Question: Before starting, a very <URL> was asked recently, but I was facing a couple of other issues, and wanted to add some context.
Basically, off late, I witnessed that the login with Facebook feature in my Android app would keep failing for new users (who hadn't authorized the app before). However, this wasn't a recurring issue, so I sort of ignored it. But now this seems to be happening far too regularly.
I am absolutely sure that no changes were made in the app's settings locally or with the FB settings page.
There are 2 variants of the error -
a simple "Error occurred. Try again." And another which gives a much more detailed output.

However, I'm not sure of what changes do I need to make, if any. Would really appreciate any help with this.
Thanks.
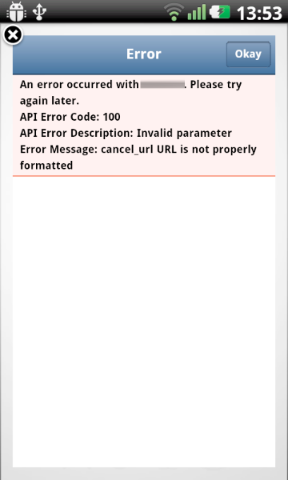
Answer: A <URL> for this had been filed, and it has been closed now.